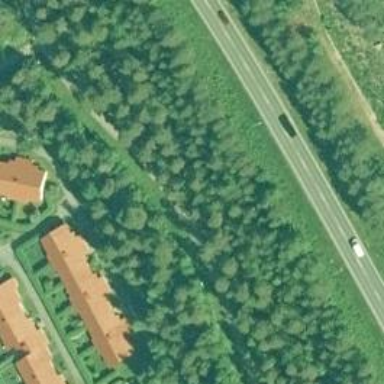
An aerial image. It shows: Asphalt cycleway.